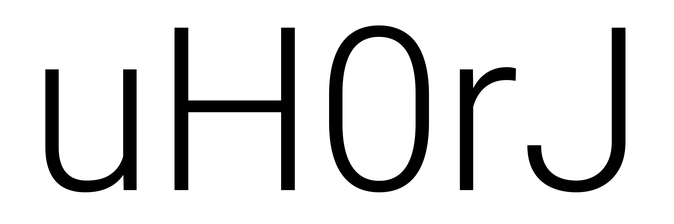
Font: Roboto_Light